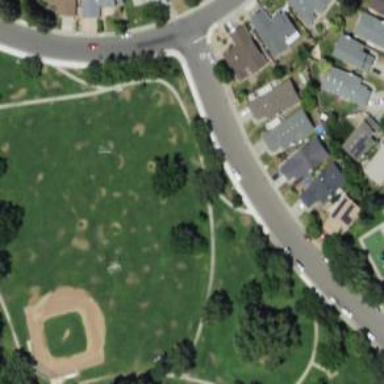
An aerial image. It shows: Baseball pitch for leisure and sports activities.